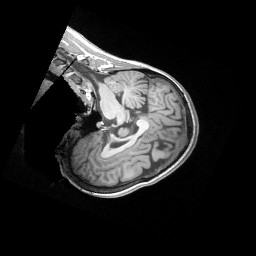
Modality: T1w
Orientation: sagittal
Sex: female